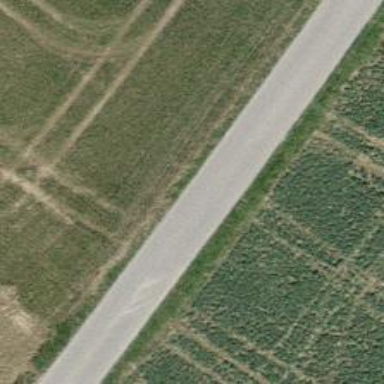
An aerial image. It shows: Paved track with Grade 1 surface.